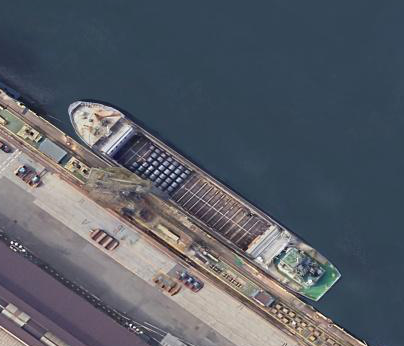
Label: Cargo_ship